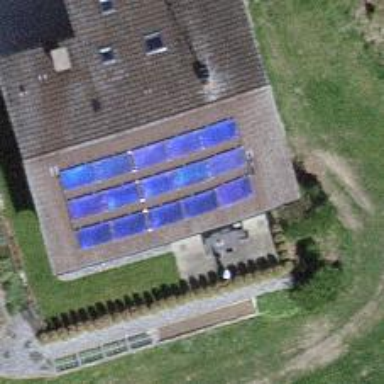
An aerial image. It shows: Solar photovoltaic panel generator.